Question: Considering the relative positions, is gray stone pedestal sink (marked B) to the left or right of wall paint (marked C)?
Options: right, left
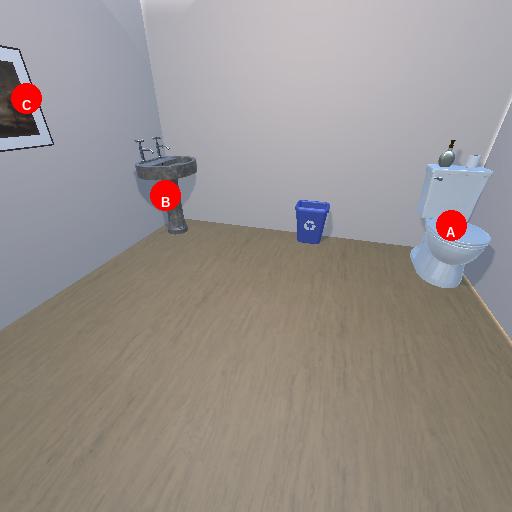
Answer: right